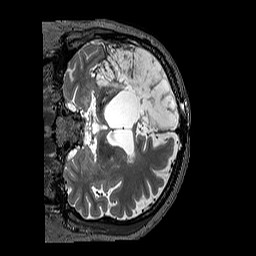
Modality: T2w
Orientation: coronal
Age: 63
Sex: male
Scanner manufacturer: siemens
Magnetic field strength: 3 T
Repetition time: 3.2 s
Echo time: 0.567 s